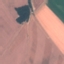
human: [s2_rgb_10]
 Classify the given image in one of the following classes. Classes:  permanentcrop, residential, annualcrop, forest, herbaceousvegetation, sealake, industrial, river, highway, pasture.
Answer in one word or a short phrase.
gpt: AnnualCrop